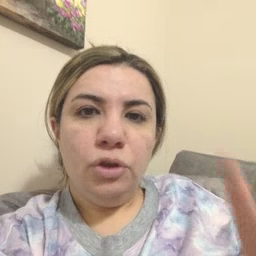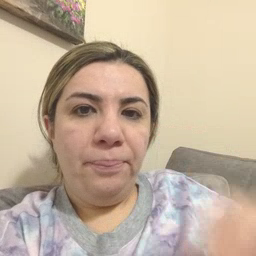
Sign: no